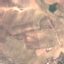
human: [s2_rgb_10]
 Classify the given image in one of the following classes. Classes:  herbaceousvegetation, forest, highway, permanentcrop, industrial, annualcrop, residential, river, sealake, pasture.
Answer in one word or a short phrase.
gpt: PermanentCrop